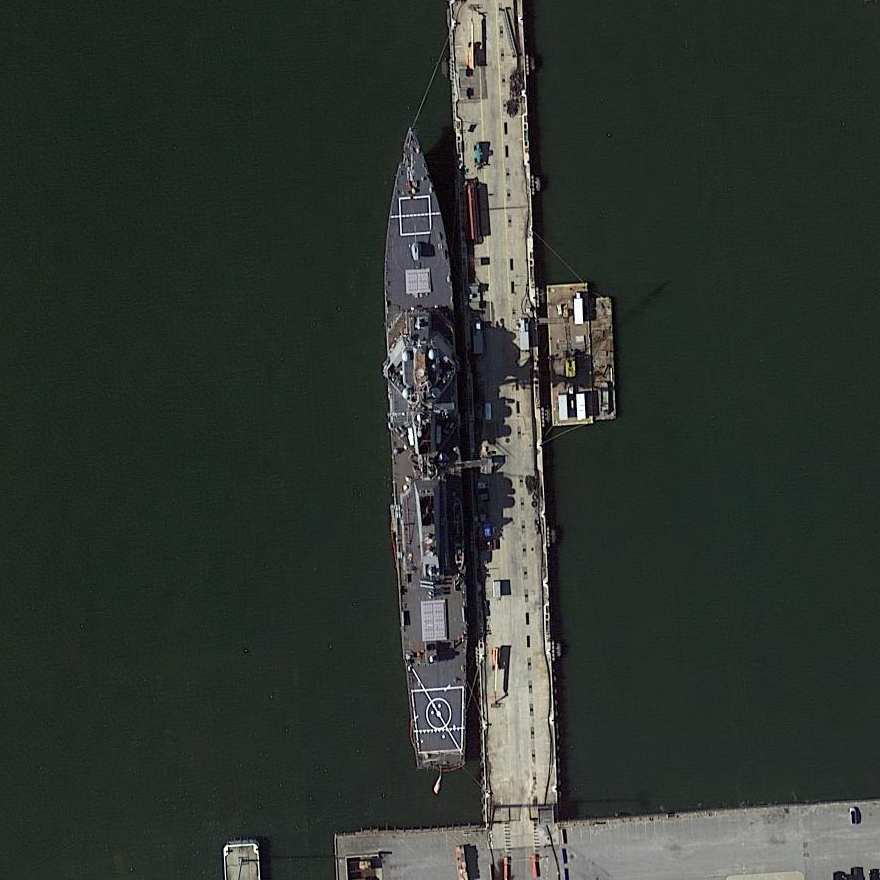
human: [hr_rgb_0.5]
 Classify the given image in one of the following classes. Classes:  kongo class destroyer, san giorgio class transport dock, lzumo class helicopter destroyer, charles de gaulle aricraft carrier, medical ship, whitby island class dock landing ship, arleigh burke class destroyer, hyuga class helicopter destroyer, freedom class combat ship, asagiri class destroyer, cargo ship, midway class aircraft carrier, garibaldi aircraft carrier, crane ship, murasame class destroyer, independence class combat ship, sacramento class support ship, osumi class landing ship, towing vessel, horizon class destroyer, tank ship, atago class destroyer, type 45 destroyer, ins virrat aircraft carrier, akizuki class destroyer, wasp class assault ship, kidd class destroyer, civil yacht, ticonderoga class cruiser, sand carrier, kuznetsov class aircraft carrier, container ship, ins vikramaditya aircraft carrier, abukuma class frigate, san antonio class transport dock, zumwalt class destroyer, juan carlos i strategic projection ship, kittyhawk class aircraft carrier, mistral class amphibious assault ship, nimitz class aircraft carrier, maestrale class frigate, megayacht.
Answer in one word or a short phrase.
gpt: Arleigh Burke class destroyer